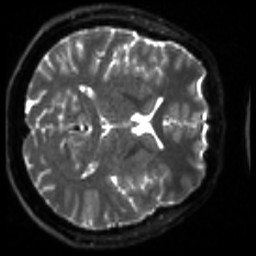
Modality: sbref
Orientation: axial
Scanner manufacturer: siemens
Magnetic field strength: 3 T
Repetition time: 4 s
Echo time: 0.0594 s